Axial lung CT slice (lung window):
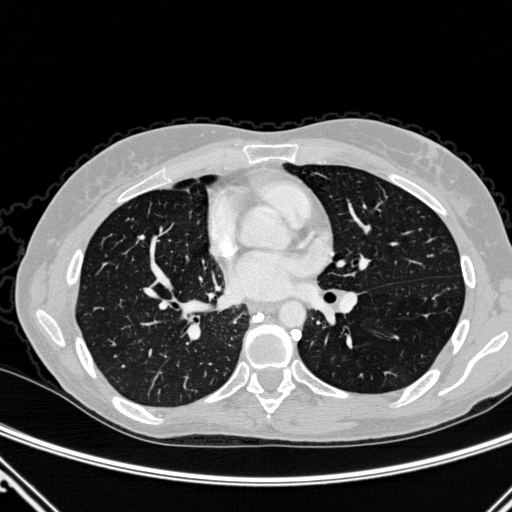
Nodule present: no